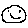
Label: smiley face